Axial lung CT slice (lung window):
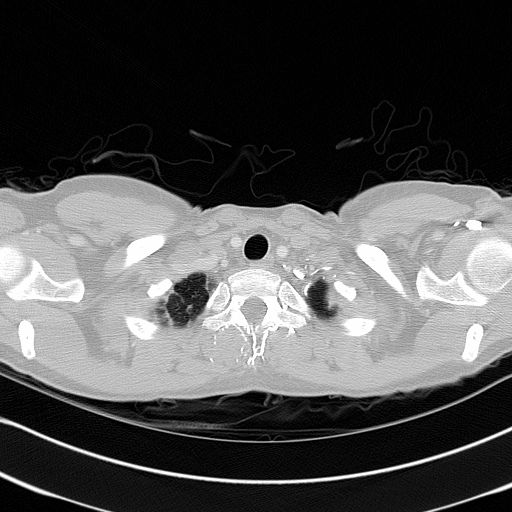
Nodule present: no